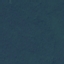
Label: Forest